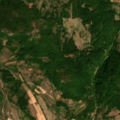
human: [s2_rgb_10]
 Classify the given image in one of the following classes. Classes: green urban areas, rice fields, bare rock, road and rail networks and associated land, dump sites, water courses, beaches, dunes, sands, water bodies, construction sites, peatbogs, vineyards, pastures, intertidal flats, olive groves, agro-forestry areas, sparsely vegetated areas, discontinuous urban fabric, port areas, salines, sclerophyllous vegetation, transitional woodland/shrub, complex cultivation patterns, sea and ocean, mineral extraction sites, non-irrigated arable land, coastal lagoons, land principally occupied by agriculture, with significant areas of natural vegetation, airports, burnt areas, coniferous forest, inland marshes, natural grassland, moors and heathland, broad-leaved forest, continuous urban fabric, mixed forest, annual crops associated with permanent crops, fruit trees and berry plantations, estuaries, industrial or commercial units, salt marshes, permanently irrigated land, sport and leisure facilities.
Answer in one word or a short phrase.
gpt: discontinuous urban fabric, land principally occupied by agriculture, with significant areas of natural vegetation, broad-leaved forest, transitional woodland/shrub